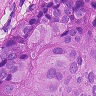
Metastatic tissue present: yes